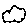
Label: cloud